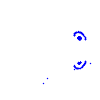
Particle: pion